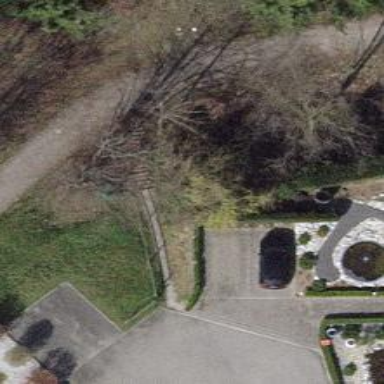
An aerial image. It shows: Cobblestone path.